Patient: sex M, age 52
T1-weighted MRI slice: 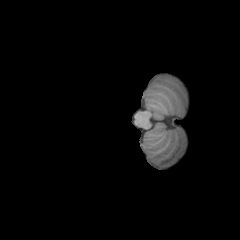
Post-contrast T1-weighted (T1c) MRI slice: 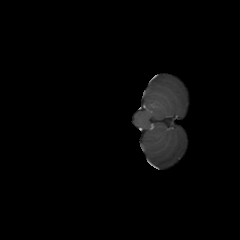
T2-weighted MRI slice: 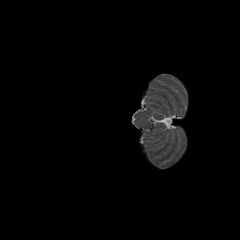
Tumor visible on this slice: no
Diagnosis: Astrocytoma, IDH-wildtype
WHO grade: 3